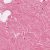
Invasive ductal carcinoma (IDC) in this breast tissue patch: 0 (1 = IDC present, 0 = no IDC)